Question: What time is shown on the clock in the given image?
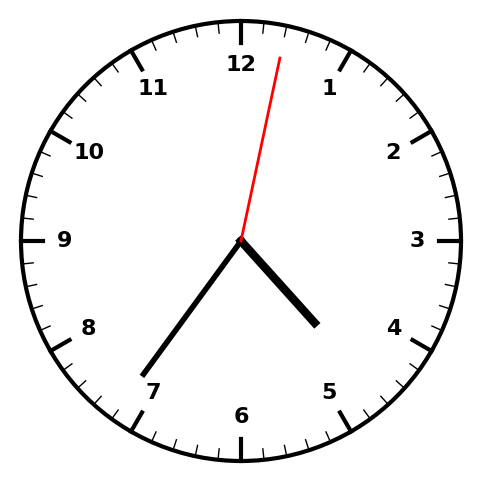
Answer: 04:36:02